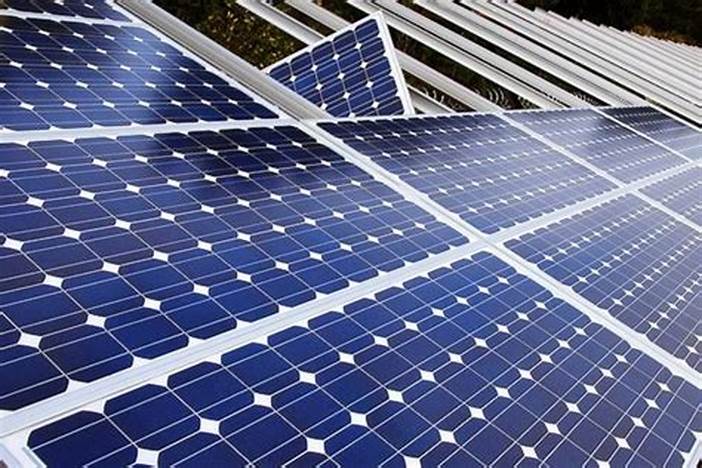
Label: Clean